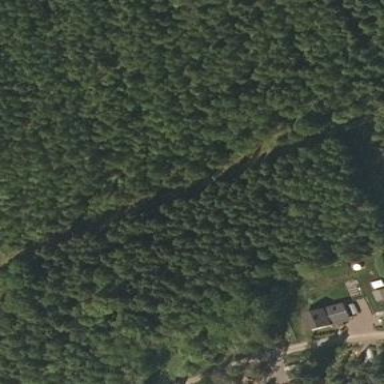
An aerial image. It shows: Evergreen woodland with needle-leaved trees.